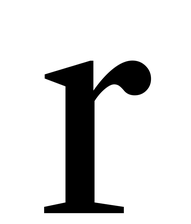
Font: LibreCaslonText_Regular